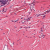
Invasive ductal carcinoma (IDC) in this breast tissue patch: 0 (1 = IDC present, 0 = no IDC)